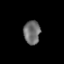
Tissue: prostate
Cell type: Epithelial cells
Senescence score: 0.3528
Nuclear area (px): 381
Mean DAPI intensity: 111.423